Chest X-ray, PA view. Patient: 45 years old, sex M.
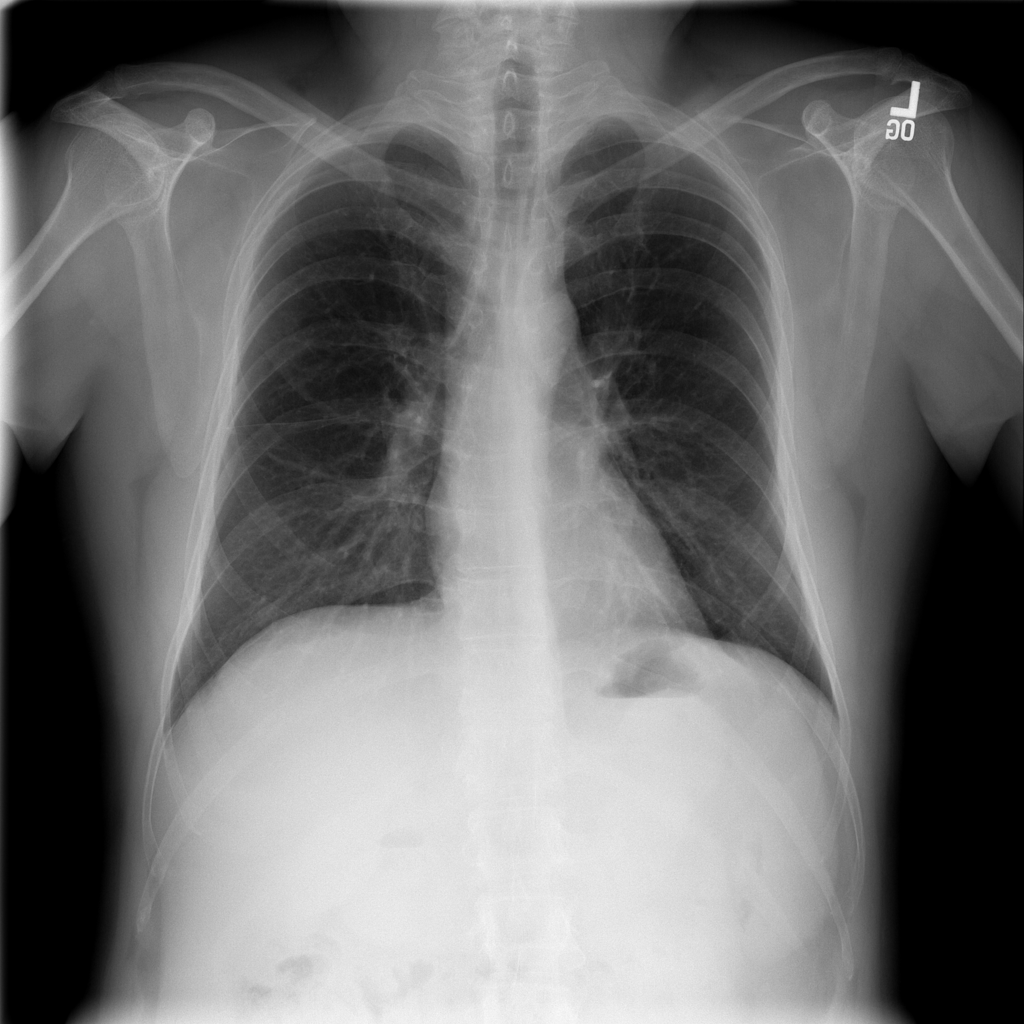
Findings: No Finding